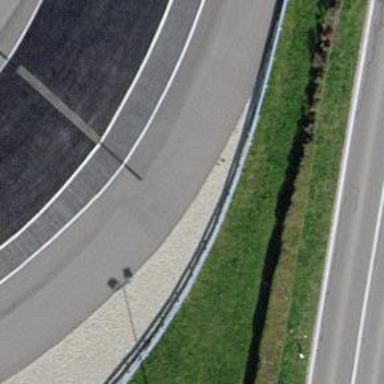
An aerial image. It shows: Guard rail.